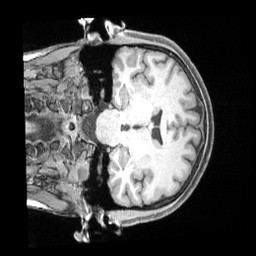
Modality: T1w
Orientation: coronal
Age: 35
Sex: female
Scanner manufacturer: siemens
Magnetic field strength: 3 T
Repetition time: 2 s
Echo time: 0.00211 s